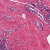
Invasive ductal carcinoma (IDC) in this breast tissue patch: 0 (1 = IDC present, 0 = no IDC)